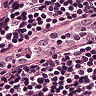
Metastatic tissue present: no